Question: Wanting to show the distribution of participants in a survey by level, I came upon the recently-released 'pyramid' package and tried it. As the font on the x-axis is too large and there seem to be no other formatting choices to fix it, I realized I don't know how to add "other options" as permitted by the ... in the pyramid call.
'''
install.packages("pyramid")
library(pyramid)
level.pyr <- data.frame(left = c(1, 4, 6, 4, 41, 17),
right = c(1, 4, 6, 4, 41, 17),
level = c("Mgr", "Sr. Mgr.", "Dir.", "Sr. Dir.", "VP", "SVP+"))
pyramid(level.pyr, Laxis = seq(2,50,6), Cstep = 1, Cgap = .5, Llab = "", Rlab = "", Clab = "Title", GL = T, Lcol = "deepskyblue", Rcol = "deepskyblue", Ldens = -1, main = "Distribution of Participants in Survey")
'''
Agreed, the plot below looks odd because the left and the right sides are the same, not male and female. But my question remains as to how to invoke the options and do something like "Laxis.size = 2" of "Raxis.font = "bold".

Alternatives to this new package for creating pyramid plots include plotrix, grid, and base R, as demonstrated here:
<URL>
By the way, if there were a ggplot method, I would welcome trying it.
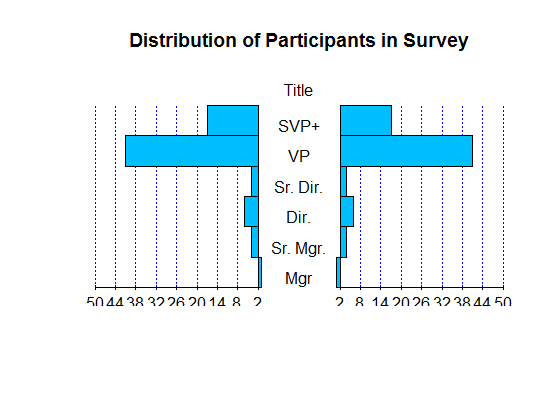
Answer: Contrary to Roland's and now nrussell's guesses (without apparently looking at the code) expressed in comments, the dots arguments will be passed to 'pyramid''s axis plotting routine, despite this being a base graphics function. The arguments are not even passed to an 'axis' call, although that would have seemed reasonable. The x-axis tick labels are constructed with a call to 'text()'. You could hack the text calls to accept a named argument of your choosing and it would be passed via the dots mechanism. You seem open to other options and I would recommend using 'plotrix::pyramid.plot' since Jim Lemon does a better job of documenting his routines and it's more likely they will be using standard R plotting conventions:
'''
library(plotrix)
pyramid.plot(lx,rx,labels=NA,top.labels=c("Male","Age","Female"),
main="",laxlab=NULL,raxlab=NULL,unit="%",lxcol,rxcol,gap=1,space=0.2,
ppmar=c(4,2,4,2),labelcex=1,add=FALSE,xlim,show.values=FALSE,ndig=1,
do.first=NULL)
with( level.pyr, pyramid.plot(lx=left, rx=right, labels=level,
gap =5, top.labels=c("", "Title", ""), labelcex=0.6))
'''